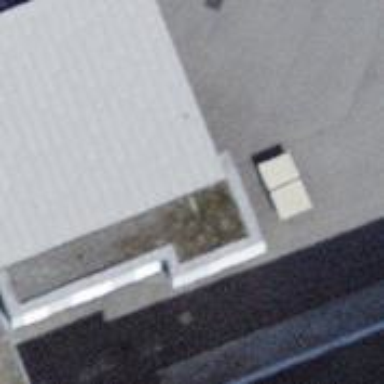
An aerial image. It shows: School building.